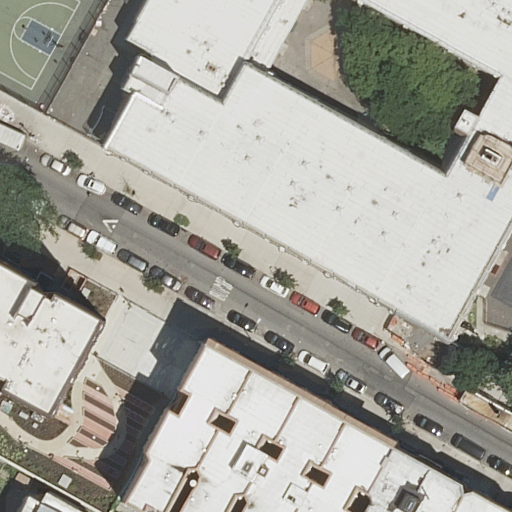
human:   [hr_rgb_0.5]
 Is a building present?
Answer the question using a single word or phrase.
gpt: yes

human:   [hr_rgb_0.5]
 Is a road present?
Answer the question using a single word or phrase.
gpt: yes

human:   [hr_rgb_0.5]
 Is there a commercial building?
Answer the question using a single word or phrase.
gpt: no

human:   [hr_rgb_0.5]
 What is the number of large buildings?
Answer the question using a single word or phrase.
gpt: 0

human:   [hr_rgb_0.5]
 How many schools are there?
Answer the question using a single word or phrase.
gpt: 1

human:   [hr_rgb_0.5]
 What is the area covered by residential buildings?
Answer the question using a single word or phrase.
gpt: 1514m2

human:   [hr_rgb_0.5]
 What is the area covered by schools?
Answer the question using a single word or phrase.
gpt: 238m2

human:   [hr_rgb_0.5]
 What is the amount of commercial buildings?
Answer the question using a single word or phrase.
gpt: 0

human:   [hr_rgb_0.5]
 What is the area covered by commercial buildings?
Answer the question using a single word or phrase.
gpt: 0m2

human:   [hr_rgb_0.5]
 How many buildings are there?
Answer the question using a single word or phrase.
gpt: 9

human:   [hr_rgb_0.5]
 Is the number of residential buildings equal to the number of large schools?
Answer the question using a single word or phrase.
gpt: no

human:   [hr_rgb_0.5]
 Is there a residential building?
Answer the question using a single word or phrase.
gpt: yes

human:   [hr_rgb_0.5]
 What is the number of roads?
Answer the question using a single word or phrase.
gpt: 1

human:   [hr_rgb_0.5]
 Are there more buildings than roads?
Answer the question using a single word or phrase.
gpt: yes

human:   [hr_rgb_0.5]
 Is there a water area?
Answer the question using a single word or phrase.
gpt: no

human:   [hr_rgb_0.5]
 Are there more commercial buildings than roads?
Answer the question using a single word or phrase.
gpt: no

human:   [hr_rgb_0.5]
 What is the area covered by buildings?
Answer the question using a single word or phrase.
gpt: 1691m2

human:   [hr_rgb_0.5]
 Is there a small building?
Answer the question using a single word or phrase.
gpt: yes

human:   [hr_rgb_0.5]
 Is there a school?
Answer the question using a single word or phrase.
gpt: yes

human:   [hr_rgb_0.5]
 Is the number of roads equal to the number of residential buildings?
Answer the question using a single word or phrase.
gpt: no

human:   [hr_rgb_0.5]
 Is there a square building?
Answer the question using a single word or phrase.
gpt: no

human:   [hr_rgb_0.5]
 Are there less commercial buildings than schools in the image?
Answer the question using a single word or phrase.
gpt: yes

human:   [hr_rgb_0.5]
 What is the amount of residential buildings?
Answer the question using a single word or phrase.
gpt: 8

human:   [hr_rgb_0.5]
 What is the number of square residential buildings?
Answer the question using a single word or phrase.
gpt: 0

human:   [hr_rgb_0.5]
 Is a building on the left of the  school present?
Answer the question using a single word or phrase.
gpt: yes

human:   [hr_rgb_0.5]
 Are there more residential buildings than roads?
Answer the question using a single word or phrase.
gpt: yes

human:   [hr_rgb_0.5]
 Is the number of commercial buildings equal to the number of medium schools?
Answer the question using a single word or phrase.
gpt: no

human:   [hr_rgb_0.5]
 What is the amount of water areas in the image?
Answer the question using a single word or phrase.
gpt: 0

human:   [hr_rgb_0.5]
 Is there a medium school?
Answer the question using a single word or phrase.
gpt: yes

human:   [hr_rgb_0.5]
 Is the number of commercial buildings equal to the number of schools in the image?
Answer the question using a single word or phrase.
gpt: no

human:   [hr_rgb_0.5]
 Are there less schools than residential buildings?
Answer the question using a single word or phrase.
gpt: yes

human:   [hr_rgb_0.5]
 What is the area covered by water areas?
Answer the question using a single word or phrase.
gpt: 0m2

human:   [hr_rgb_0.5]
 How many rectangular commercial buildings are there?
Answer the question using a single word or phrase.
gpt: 0

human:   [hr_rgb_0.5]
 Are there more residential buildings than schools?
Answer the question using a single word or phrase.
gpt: yes

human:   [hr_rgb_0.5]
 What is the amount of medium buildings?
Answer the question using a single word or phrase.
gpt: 6

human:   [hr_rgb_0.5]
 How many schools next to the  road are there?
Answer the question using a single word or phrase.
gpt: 1

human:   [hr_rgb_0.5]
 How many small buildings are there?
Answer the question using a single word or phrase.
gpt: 3

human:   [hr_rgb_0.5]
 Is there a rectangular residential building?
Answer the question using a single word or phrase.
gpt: yes

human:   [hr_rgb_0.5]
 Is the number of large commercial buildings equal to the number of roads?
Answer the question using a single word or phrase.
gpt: no

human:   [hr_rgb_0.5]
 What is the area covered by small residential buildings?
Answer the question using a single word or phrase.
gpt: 127m2

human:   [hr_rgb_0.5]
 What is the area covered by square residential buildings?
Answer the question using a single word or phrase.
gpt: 0m2

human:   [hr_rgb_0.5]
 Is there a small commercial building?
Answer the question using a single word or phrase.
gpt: no

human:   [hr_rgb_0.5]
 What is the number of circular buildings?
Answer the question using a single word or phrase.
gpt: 0

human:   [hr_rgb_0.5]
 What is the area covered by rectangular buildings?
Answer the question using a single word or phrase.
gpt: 285m2

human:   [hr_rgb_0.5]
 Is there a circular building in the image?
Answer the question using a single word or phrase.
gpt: no

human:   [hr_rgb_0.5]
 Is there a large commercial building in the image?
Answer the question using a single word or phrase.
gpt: no

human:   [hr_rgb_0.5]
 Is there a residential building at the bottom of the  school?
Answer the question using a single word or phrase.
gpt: yes

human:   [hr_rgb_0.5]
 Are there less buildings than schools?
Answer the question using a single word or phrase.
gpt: no

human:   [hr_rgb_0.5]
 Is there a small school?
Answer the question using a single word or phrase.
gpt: no

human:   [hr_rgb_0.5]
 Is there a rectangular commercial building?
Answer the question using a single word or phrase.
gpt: no

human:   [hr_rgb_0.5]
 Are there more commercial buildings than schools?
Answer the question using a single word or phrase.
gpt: no

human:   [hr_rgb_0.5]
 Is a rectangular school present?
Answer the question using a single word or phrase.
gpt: yes

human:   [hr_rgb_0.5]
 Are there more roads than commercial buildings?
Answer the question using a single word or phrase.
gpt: yes

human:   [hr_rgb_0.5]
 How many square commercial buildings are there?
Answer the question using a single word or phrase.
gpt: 0

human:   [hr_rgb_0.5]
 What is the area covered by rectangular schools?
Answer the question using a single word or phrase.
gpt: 238m2

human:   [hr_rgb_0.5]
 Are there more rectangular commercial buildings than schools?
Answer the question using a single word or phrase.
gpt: no

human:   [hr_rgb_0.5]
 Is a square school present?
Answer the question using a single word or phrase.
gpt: no

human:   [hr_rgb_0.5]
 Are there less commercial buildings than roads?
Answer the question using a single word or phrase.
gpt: yes

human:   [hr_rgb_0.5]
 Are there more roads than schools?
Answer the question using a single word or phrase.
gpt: no

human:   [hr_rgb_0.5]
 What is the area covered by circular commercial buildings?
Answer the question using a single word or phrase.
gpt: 0m2

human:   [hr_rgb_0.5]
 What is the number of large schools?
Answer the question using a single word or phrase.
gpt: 0

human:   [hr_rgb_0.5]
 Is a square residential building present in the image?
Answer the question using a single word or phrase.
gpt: no

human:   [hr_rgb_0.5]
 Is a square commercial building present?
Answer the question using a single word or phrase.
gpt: no

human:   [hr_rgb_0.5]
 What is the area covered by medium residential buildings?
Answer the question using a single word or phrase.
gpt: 1386m2